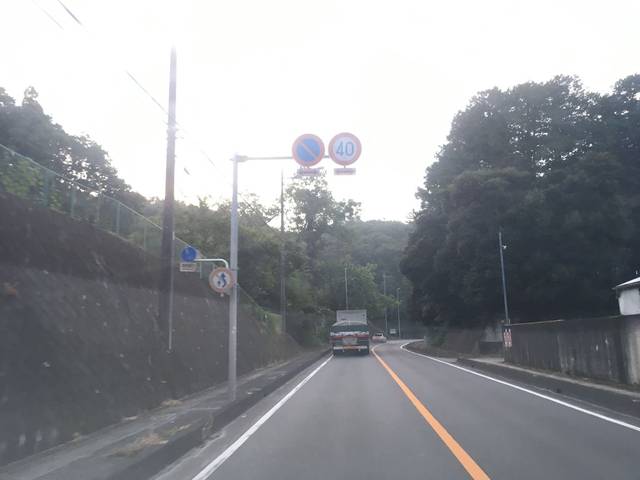
Region: Japan
Coordinates: 35.883, 139.286